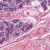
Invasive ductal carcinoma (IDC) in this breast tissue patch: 0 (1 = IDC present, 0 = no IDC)